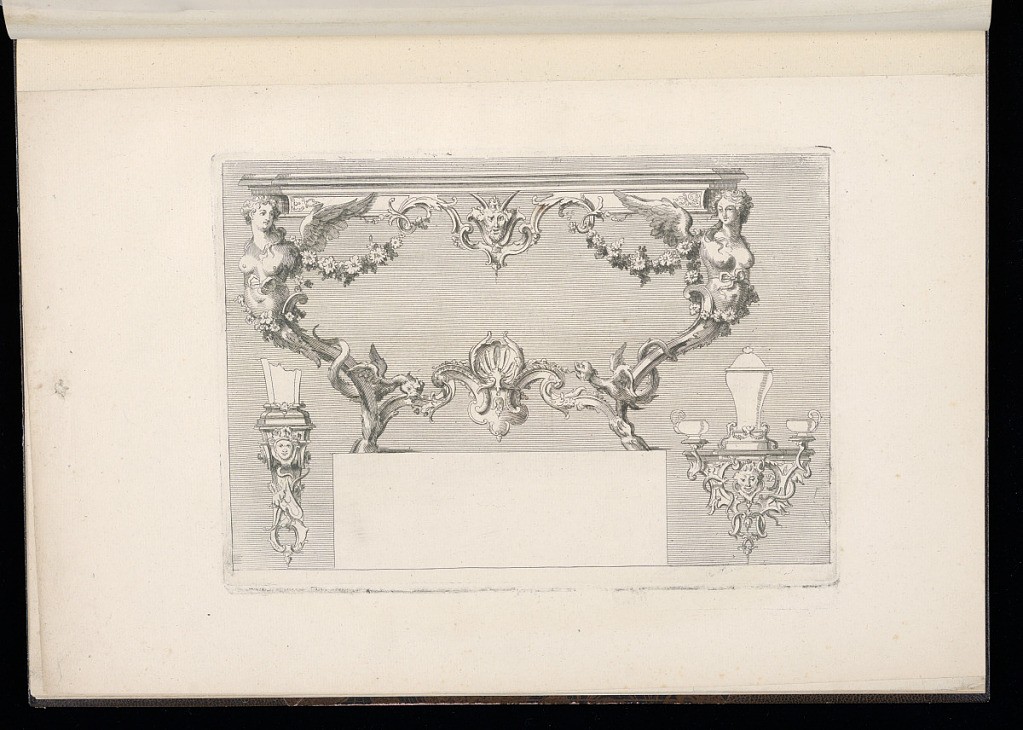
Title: Designs for a Console Table and Wall Brackets
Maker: Nicolas Pineau, French, 1684-1754
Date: mid- 18th century
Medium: Etching and engraving on laid paper
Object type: Print
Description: A plate from a series of designs for console table legs, consoles for vases and wall brackets. A blank rectangle lower center, with a design for console table legs above ornamented with fleurons, c-and-scrolls, gadroon, acanthus leaves, strapwork, masks and palmette motifs with garlands of flwoers. The legs are in the shape of winged female herms with intertwined phoenixes or dragons. The feet are in the shape of hooves. Lower left: a wall bracket ornamented with rococo motifs, s-scrolls, fleurons and a mask, with the base of the supported vase in outline. Lower right: a wall bracket ornamented with a mask, c-scrolls, fleurons, and intertwined snakes. Supporting a vase and two incense burners in outline. The background is shaded with lines.